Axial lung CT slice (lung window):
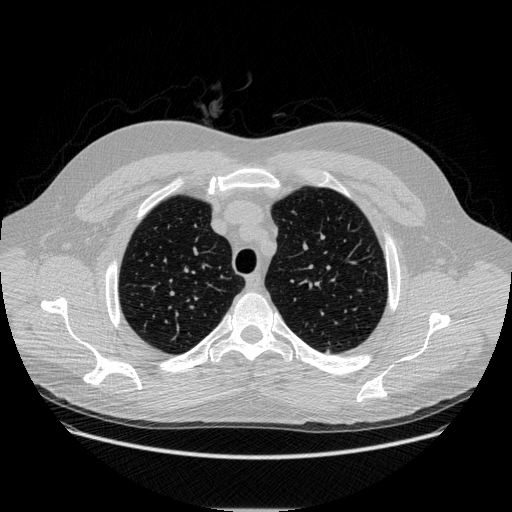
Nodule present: no